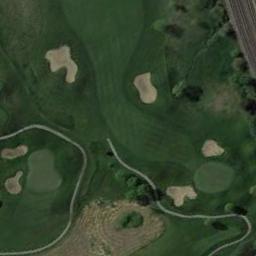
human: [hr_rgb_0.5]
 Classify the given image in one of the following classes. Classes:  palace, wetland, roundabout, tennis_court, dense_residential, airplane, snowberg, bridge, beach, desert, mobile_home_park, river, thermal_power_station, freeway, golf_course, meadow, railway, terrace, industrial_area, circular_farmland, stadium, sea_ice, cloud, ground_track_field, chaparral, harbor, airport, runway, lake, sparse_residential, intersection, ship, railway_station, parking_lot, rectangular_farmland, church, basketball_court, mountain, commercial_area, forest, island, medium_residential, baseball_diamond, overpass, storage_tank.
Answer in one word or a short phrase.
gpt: golf_course